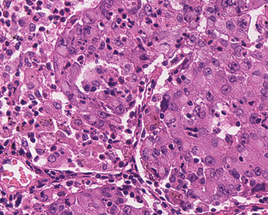
Tumor epithelial tissue: yes
Tumor-associated stroma tissue: yes
Normal tissue: no